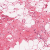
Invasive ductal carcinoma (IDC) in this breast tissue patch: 0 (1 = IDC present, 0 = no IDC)